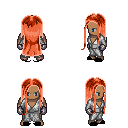
a pixel art fantasy rpg character, male body template, human, dark skin, white robe, gold greaves, red extra-long hairstyle, metal gloves, black slippers, four views (front, back, left, right), 2x2 character sprite sheet, small pixel art, hard edges, no anti-aliasing